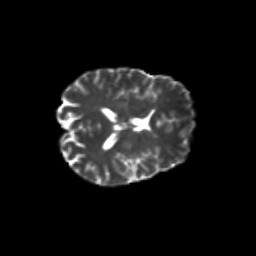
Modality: T2w
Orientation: axial
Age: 52
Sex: male
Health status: healthy
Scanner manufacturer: siemens
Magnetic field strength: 3 T
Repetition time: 10.8 s
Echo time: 0.082 s